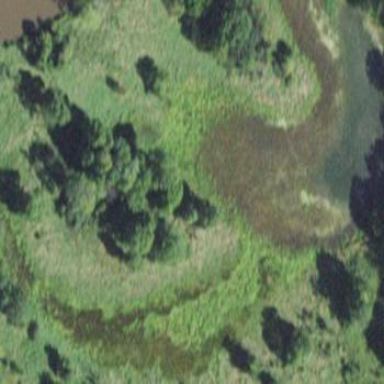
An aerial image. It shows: Marshy wetland area.